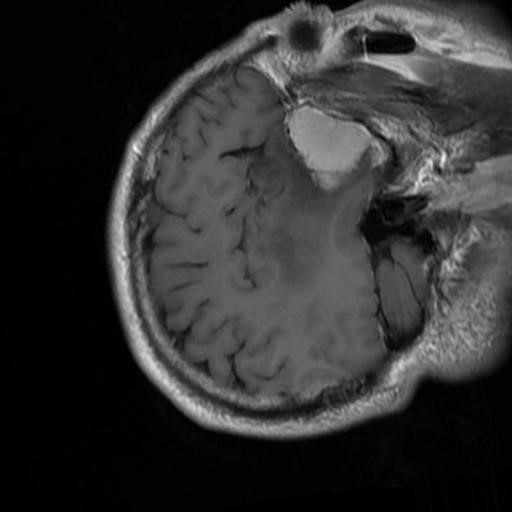
Label: brain_menin